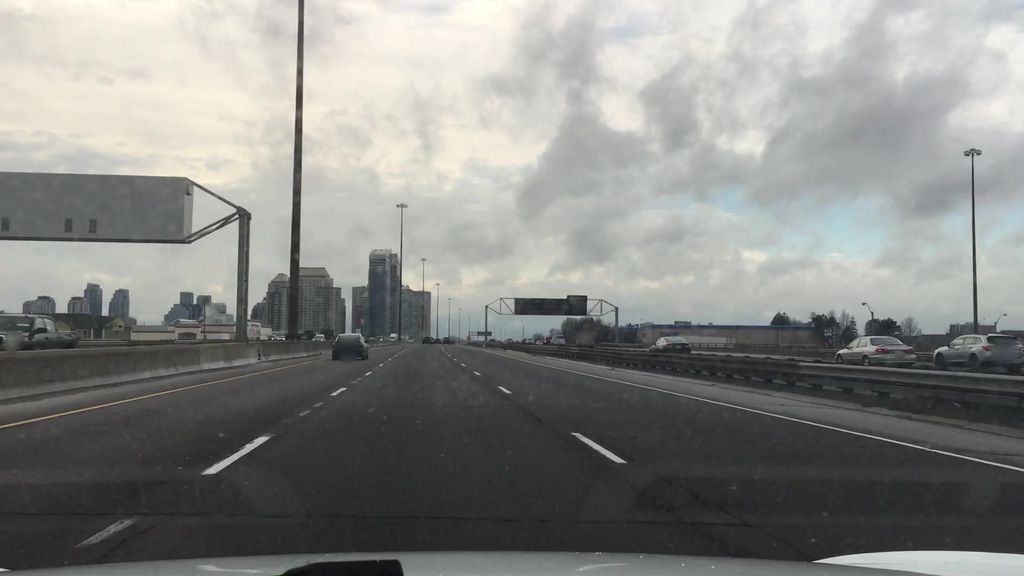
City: toronto